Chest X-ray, PA view. Patient: 42 years old, sex F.
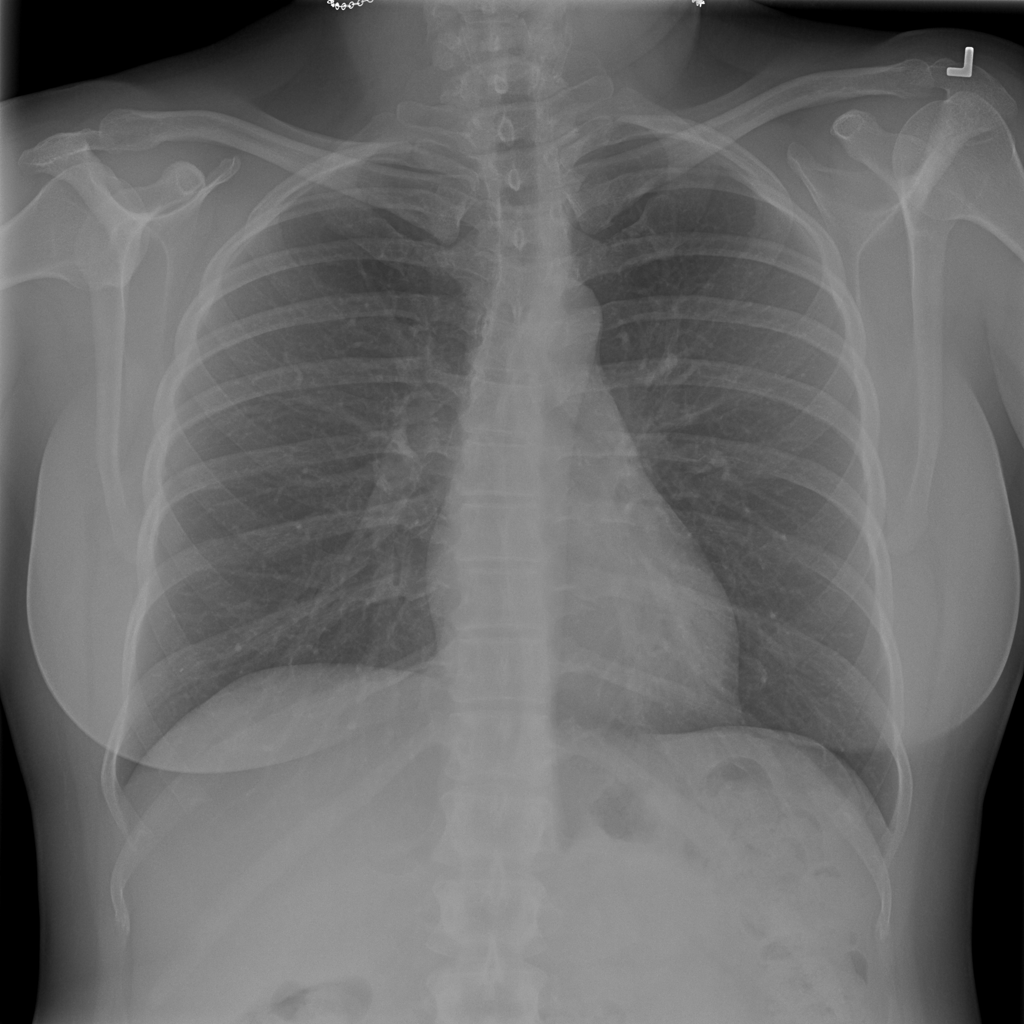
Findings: No Finding